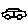
Label: car